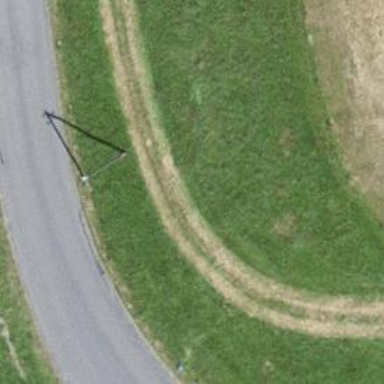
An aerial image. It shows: Minor power line.